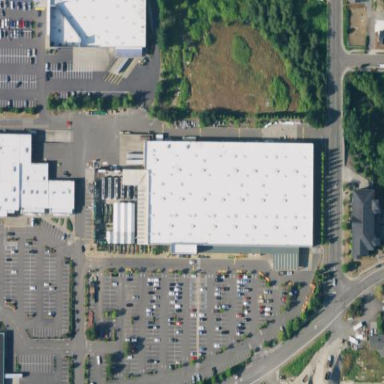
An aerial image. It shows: Flat-roofed retail building.